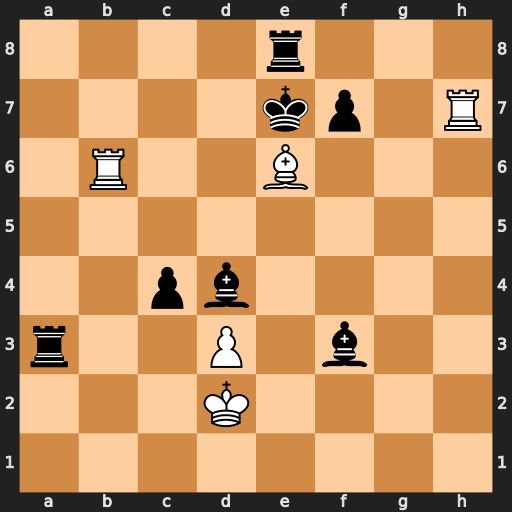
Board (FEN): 4r3/4kp1R/1R2B3/8/2pb4/r2P1b2/3K4/8
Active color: w
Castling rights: -
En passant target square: -
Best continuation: Rxf7+ Kd8 Rd6#